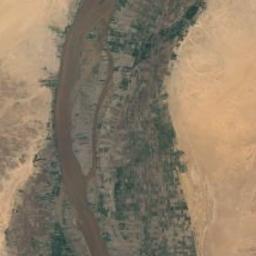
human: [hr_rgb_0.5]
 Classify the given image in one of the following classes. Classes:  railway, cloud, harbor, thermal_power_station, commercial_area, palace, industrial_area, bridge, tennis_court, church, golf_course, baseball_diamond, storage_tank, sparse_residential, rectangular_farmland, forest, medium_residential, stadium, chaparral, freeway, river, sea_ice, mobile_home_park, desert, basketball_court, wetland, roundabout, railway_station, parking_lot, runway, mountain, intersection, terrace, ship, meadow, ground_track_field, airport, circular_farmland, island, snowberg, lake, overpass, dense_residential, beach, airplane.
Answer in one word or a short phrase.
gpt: river